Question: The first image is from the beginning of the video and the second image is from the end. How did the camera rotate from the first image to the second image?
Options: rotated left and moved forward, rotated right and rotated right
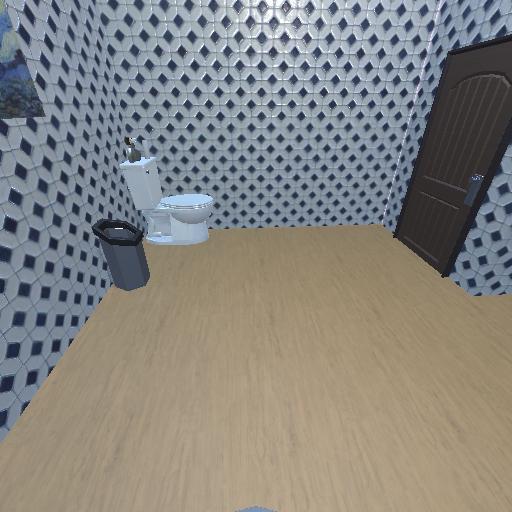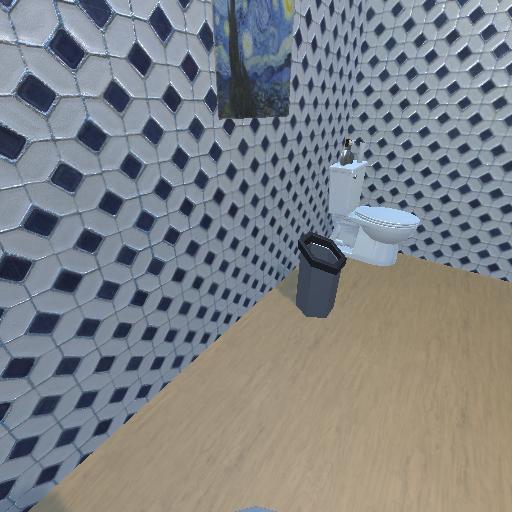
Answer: rotated left and moved forward